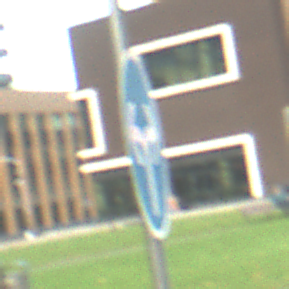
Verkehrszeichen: VorgeschriebeneFahrtrichtungRechtsOderLinks
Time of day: MorningAfternoon
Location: Outdoor (Urban)
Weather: PartlyCloudy
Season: NotSpecified
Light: Natural